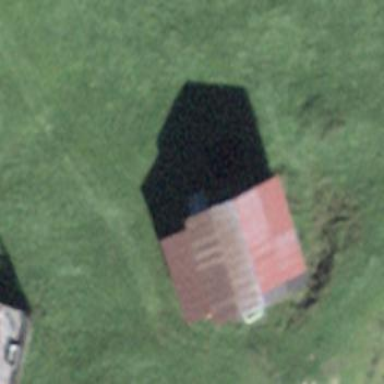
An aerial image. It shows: Rural barn.